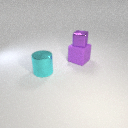
large cyan metal cylinder to the left of large purple rubber cube